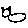
Label: cat